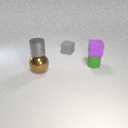
large brown metal sphere below small gray metal cylinder